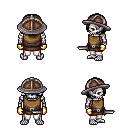
a pixel art fantasy rpg character, male body template, skeleton, leather chest armor, white pants, green bangs hairstyle, chain helm, gold gloves, dagger, four views (front, back, left, right), 2x2 character sprite sheet, small pixel art, hard edges, no anti-aliasing